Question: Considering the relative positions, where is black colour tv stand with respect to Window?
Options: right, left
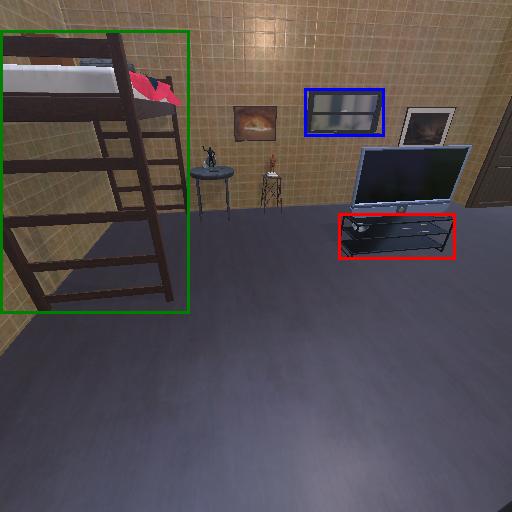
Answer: right